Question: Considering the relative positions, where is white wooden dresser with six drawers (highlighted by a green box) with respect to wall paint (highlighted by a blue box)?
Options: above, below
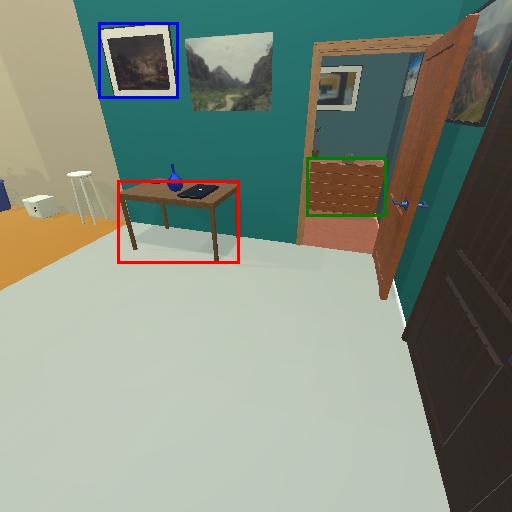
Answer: above